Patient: sex M, age 26
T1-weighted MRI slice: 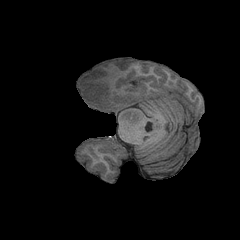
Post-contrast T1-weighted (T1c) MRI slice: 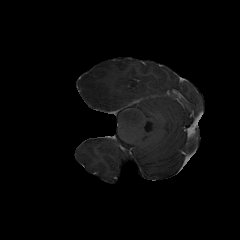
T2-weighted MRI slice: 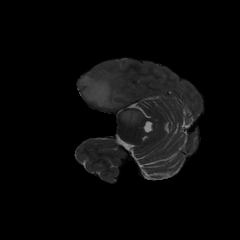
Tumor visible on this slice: yes
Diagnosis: Astrocytoma, IDH-mutant
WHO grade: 3